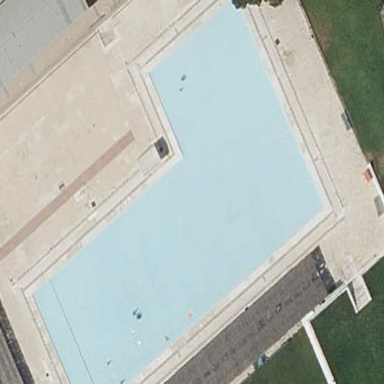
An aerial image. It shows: Swimming pool located in leisure land.